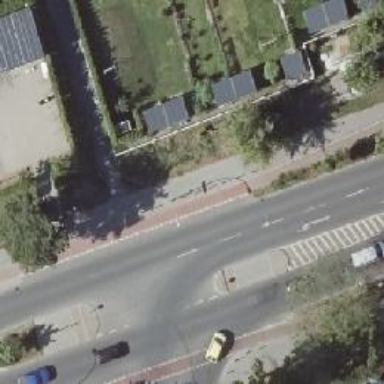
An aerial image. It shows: Uncontrolled road crossing with pedestrian island.